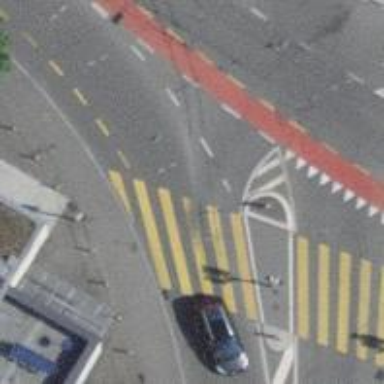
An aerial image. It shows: Kerb serving as barrier.